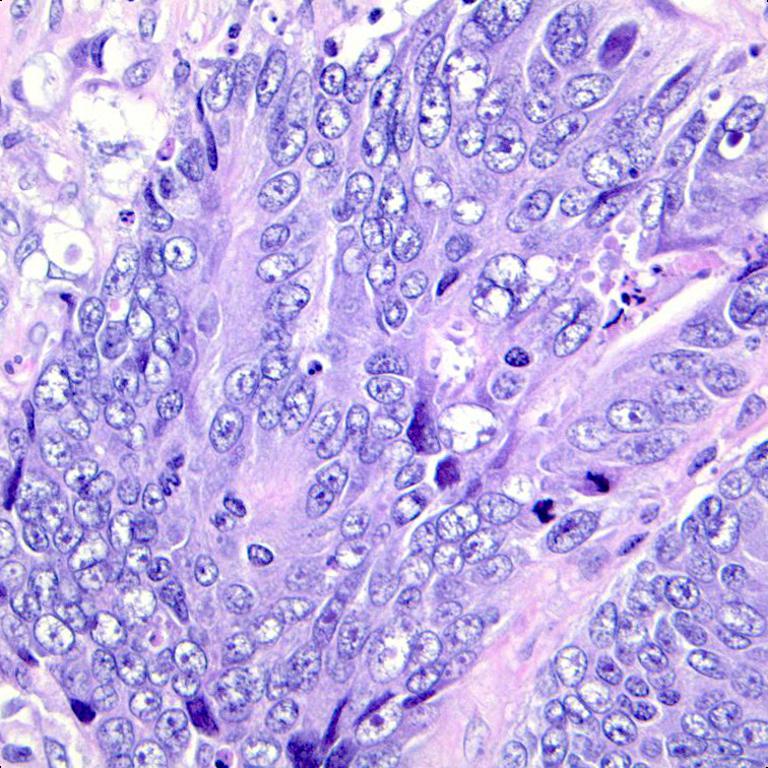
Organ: colon
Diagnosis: adenocarcinomas